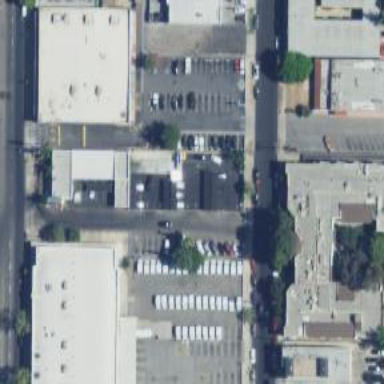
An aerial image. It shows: Sidewalk.